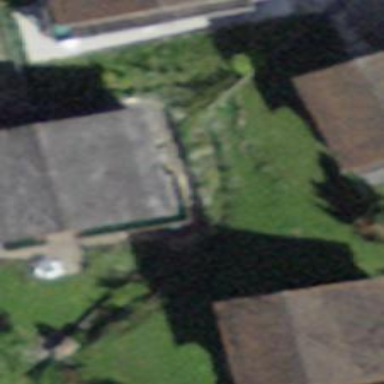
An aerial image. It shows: Simple and straightforward house.